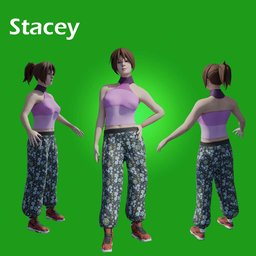
Label: people